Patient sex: M
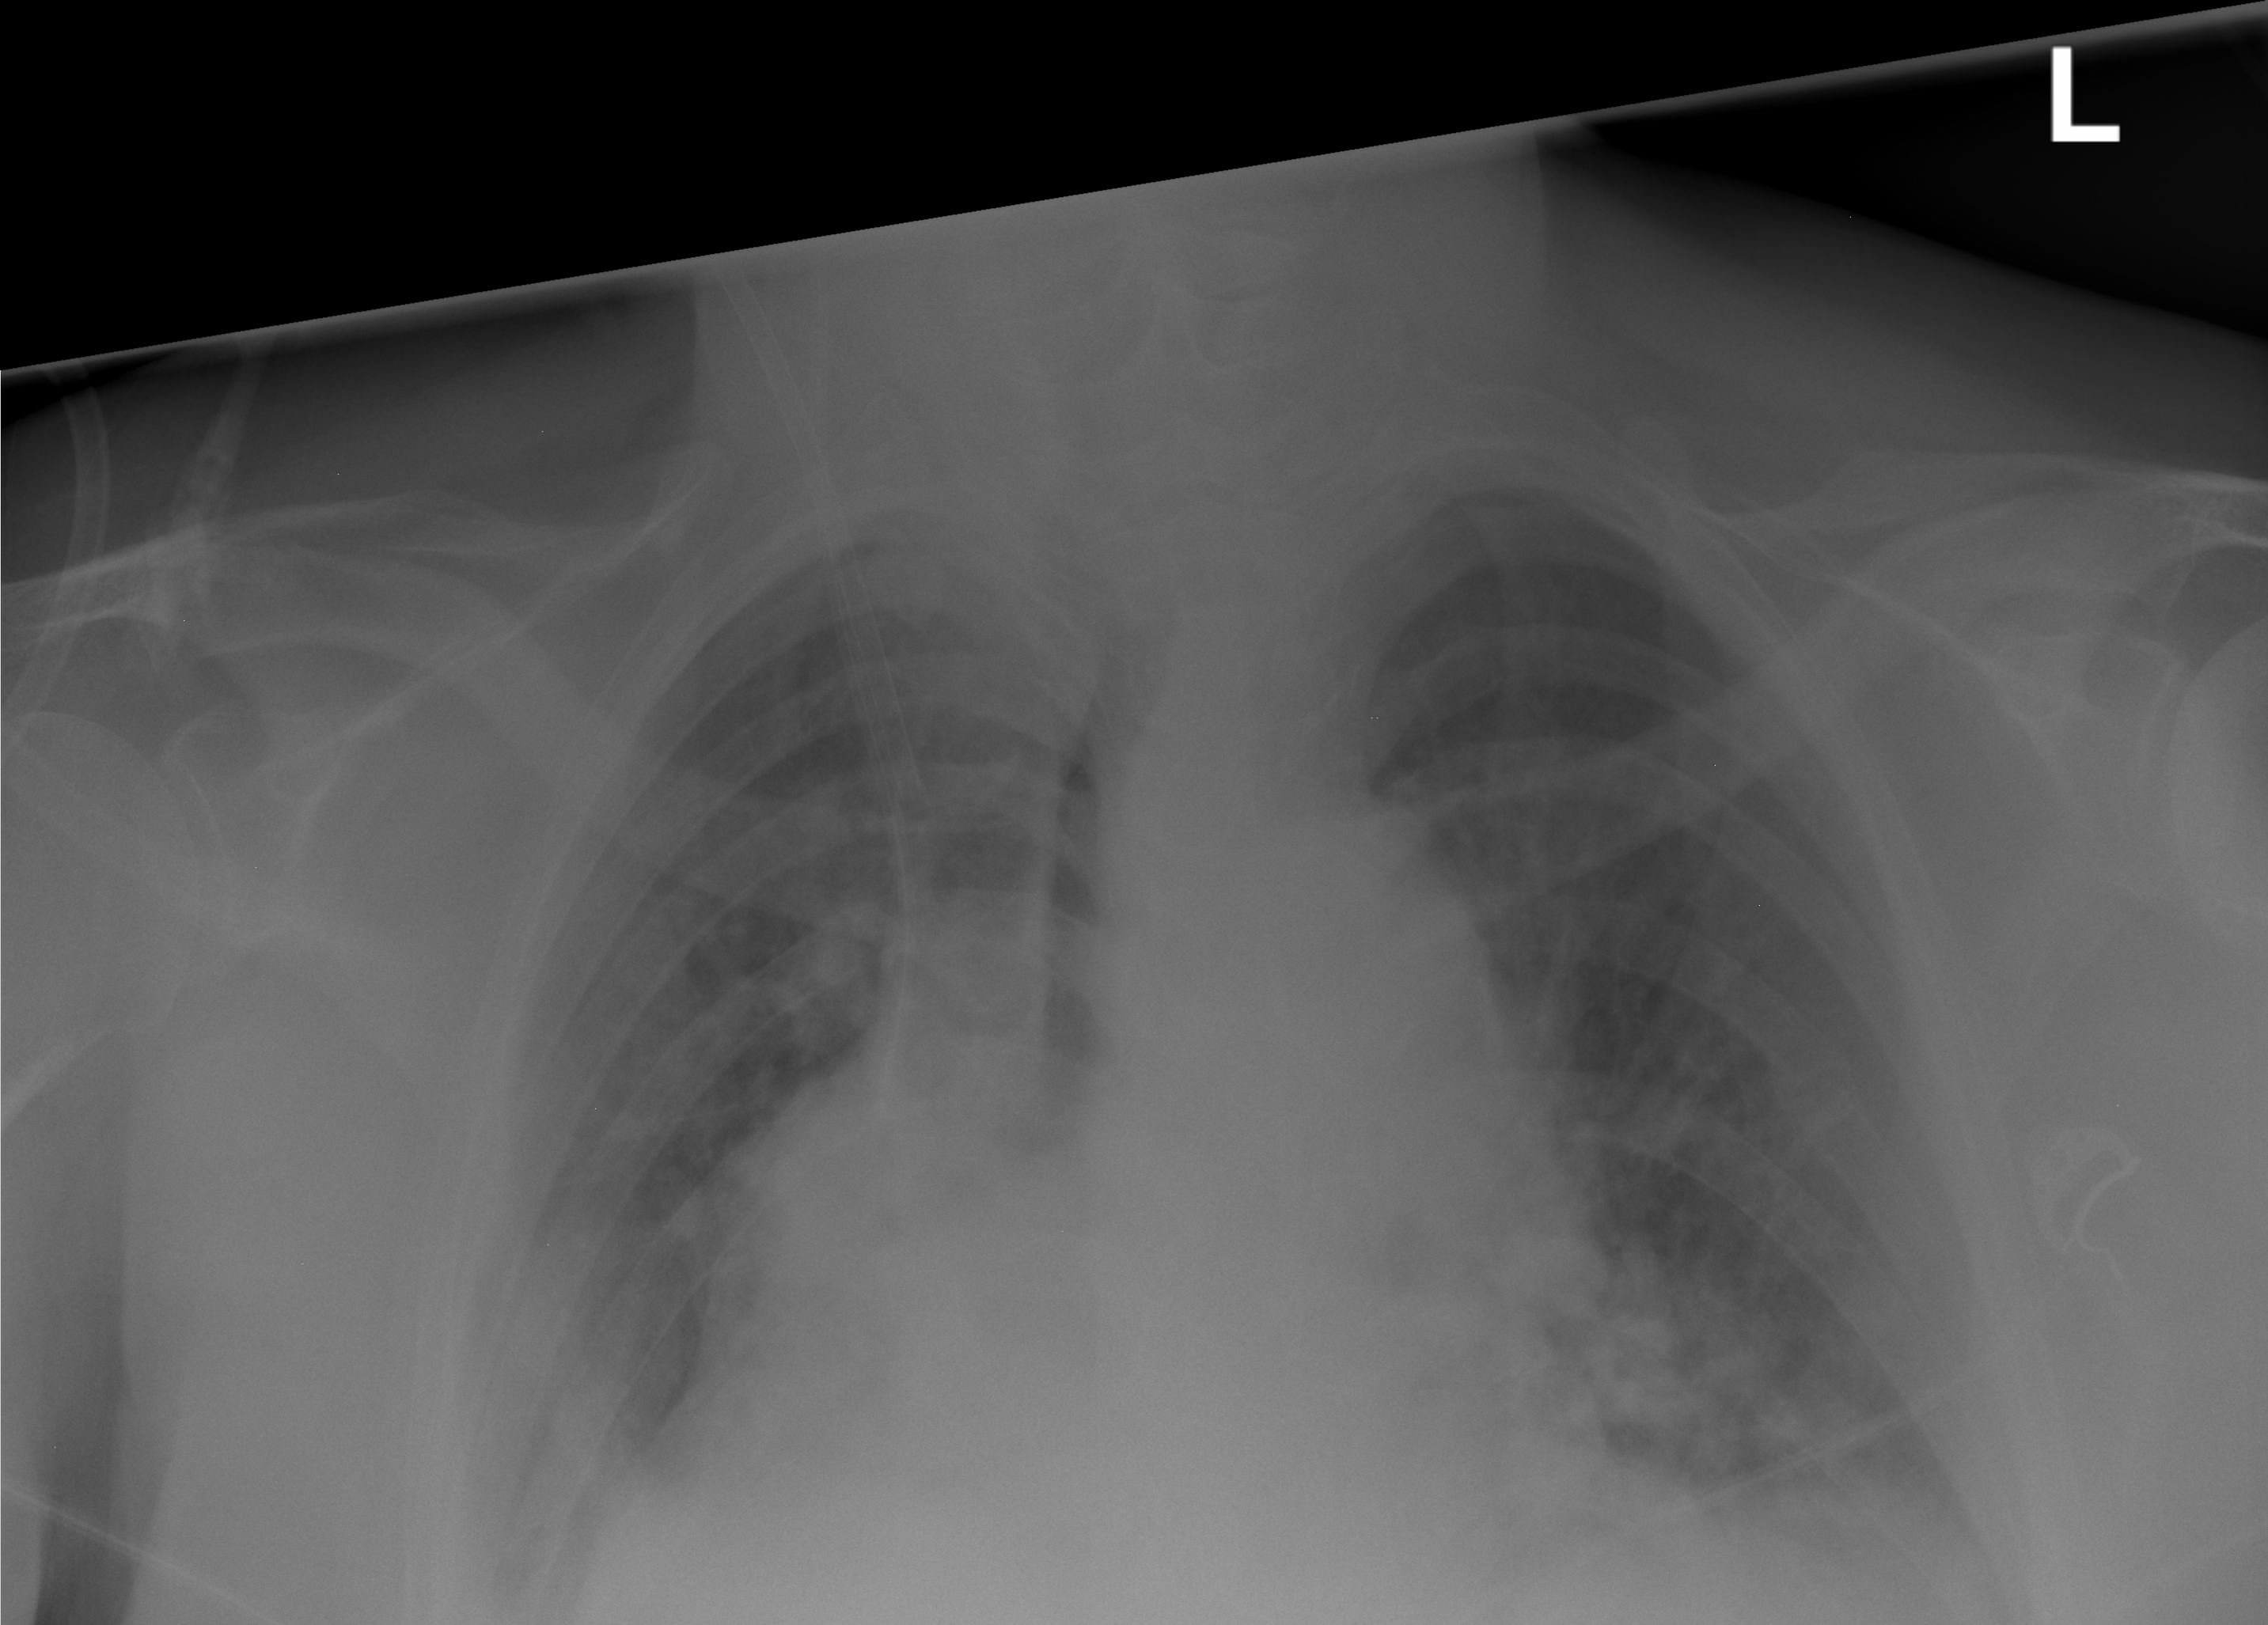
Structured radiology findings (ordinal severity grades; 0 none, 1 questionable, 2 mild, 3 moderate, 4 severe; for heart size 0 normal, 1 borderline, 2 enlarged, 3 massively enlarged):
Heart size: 2
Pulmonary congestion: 2
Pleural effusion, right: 2
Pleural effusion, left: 2
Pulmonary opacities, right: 2
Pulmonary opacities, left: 2
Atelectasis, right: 2
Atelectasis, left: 2